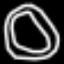
Label: donut